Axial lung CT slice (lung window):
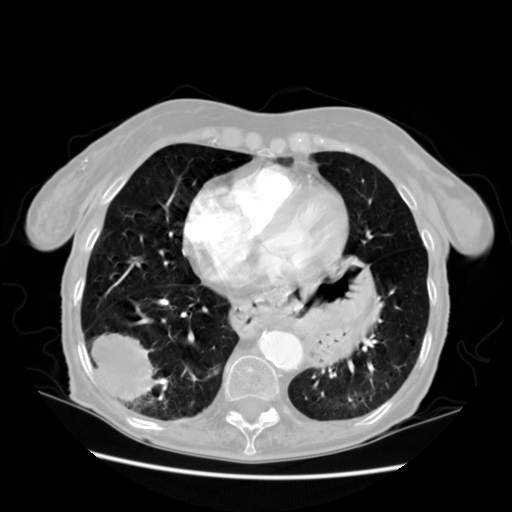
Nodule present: no